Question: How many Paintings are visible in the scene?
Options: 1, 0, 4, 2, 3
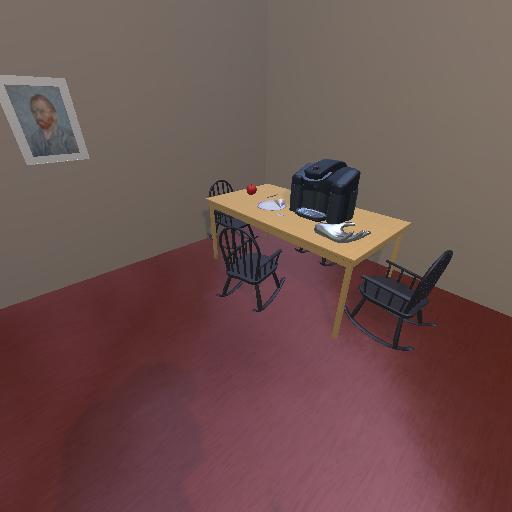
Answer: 1